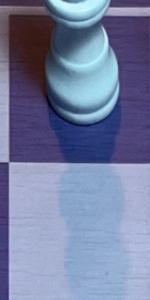
Label: Empty